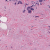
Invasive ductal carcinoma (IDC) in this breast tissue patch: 1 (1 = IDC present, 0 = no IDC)